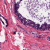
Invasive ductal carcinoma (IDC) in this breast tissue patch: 0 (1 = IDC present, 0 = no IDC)